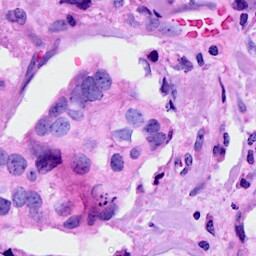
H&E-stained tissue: Breast